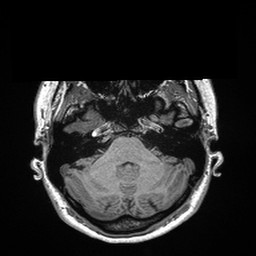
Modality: T1w
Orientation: coronal
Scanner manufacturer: siemens
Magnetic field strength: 3 T
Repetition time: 2.3 s
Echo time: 0.00298 s